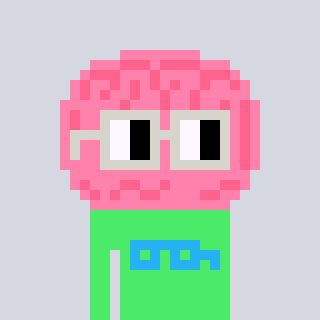
a pixel art character with square light gray glasses, a brain-shaped head and a teal-colored body on a cool background